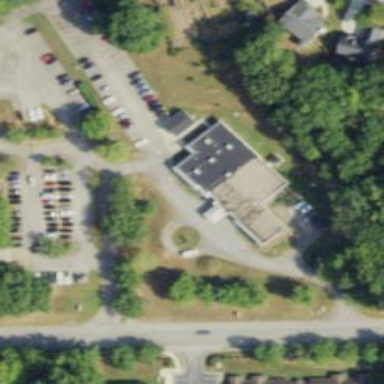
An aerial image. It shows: Government office.